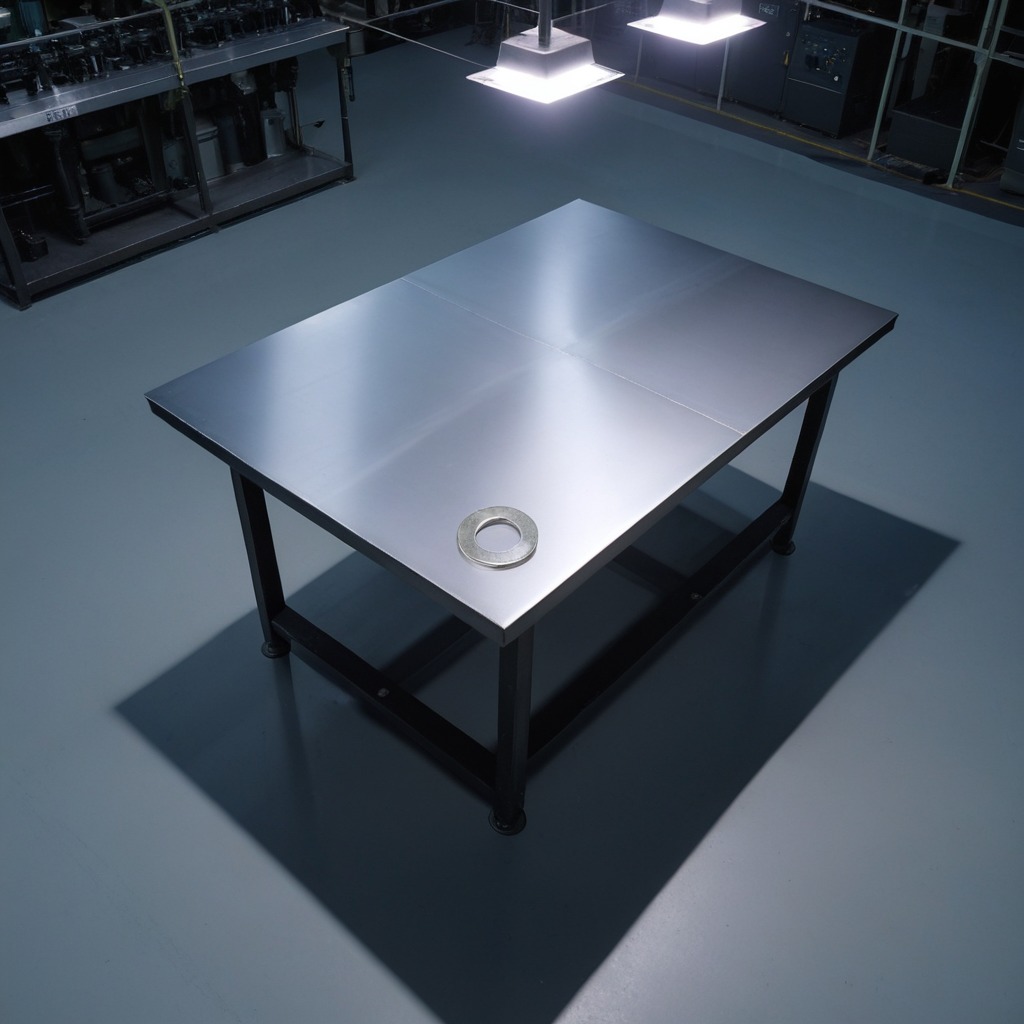
A flat metal washer is lying on the tabletop in the evening.